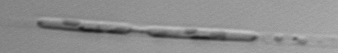
Label: Eucampia_morphytype1